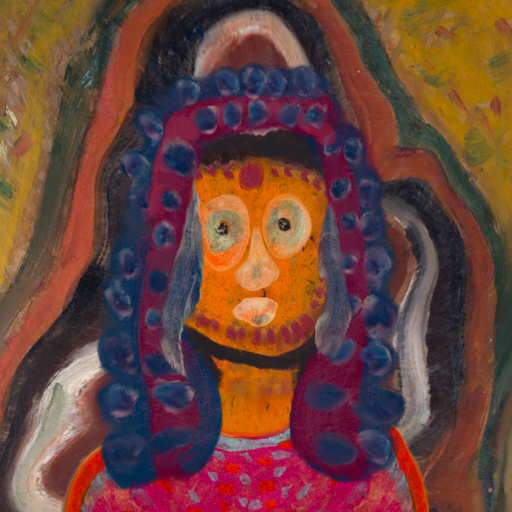
Background: AfterRaid, Head And Neck Front: Doll, Face Front: Childish, Bust: Sisters, Hair Front: Hill_Girl, Head Accessory: Blank, Second Necklace: Blank, Necklace: Blank, Baby: Blank